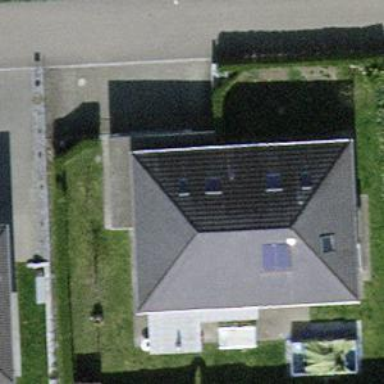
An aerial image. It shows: Garage building.